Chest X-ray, PA view. Patient: 39 years old, sex M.
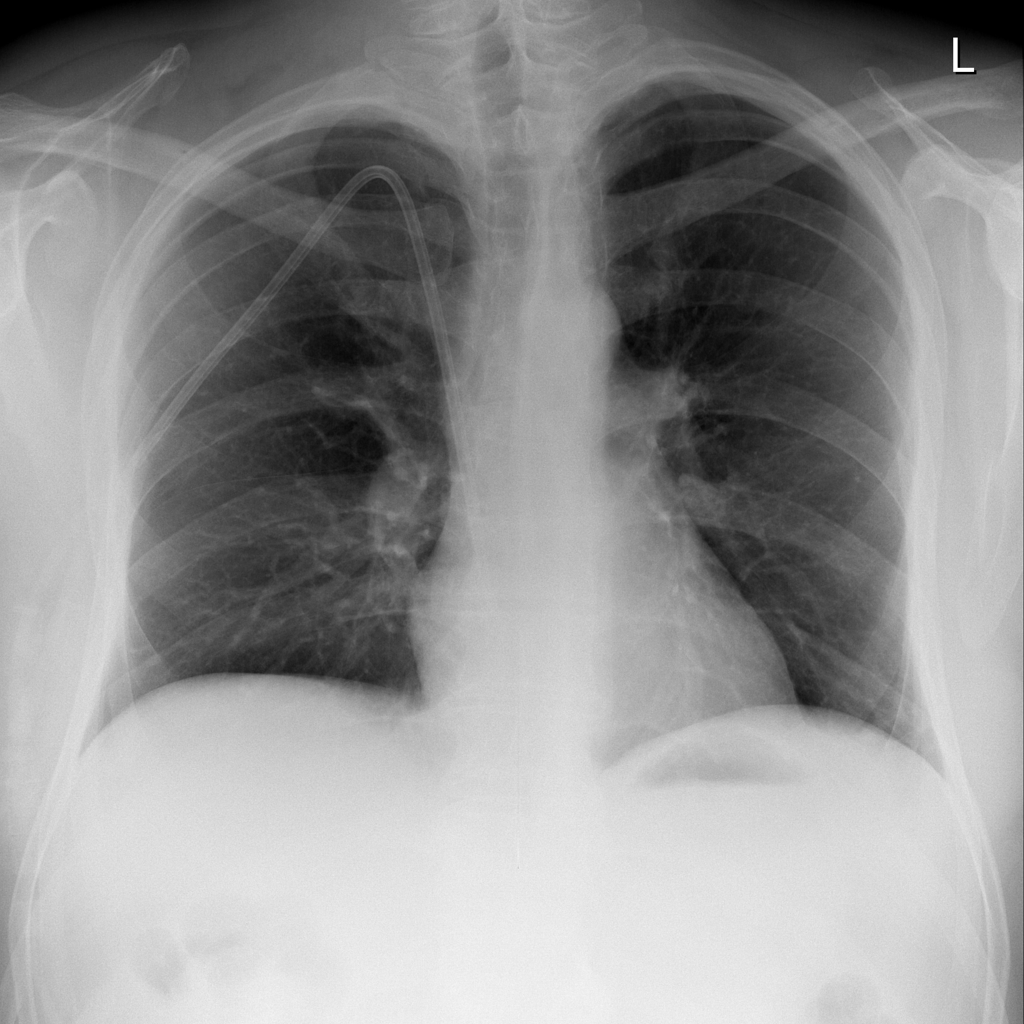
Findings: No Finding